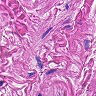
Metastatic tissue present: no